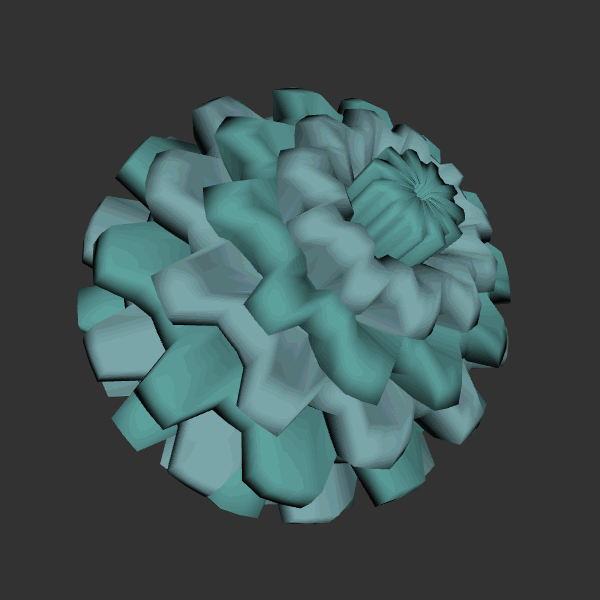
Background: dark